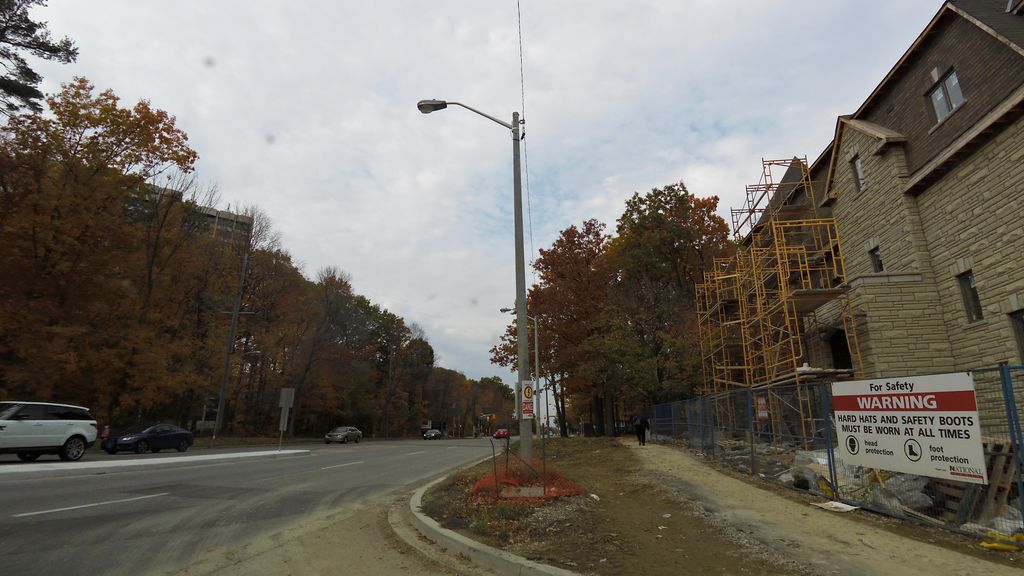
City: toronto